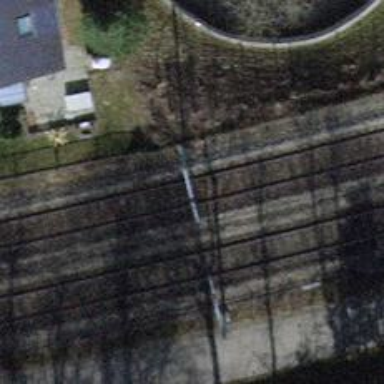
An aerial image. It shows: Solitary milestone along the railway.